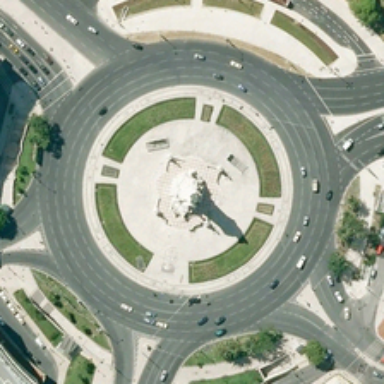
Many cars are running on a circle road around a square .